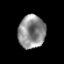
Tissue: prostate
Cell type: T cells
Senescence score: 0.3267
Nuclear area (px): 874
Mean DAPI intensity: 141.209